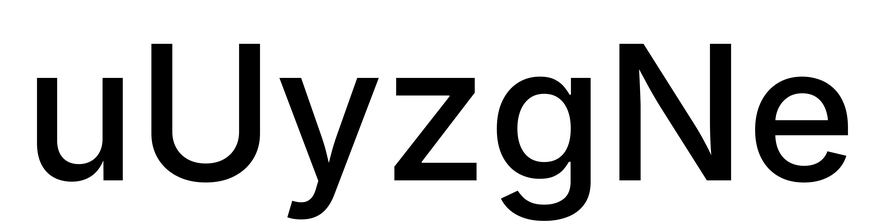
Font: Inter_Medium